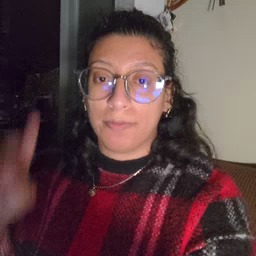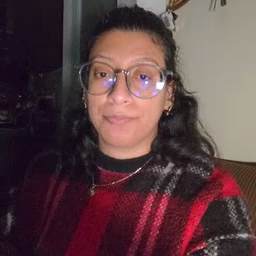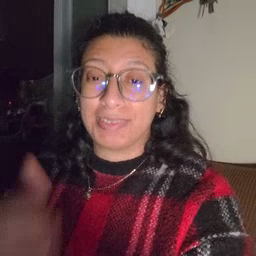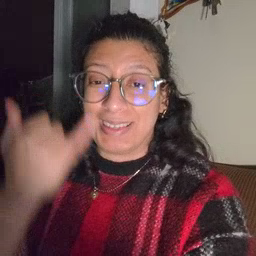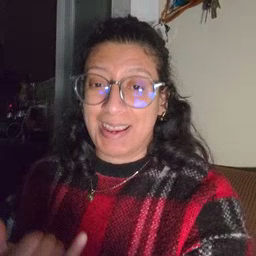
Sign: now